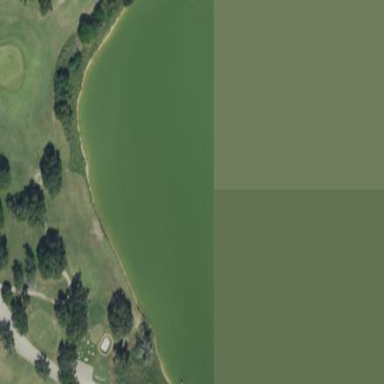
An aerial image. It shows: Water hazard on golf course.